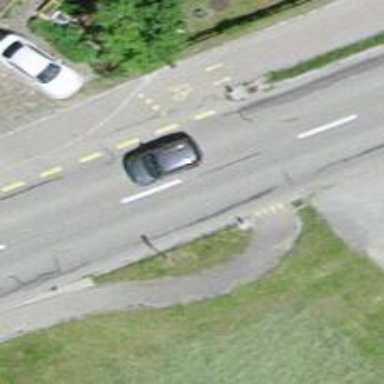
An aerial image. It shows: Asphalt road designated as primary highway with separate sidewalks and cycle paths.